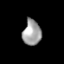
Tissue: lung
Cell type: Epithelial cells
Senescence score: 0.2393
Nuclear area (px): 453
Mean DAPI intensity: 161.157